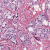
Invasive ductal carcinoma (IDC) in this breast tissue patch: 1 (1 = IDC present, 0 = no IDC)